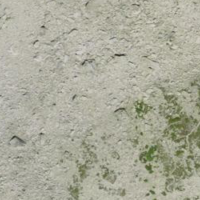
EUNIS habitat code: 48
Species observed at this site:
Pyrrhocorax graculus